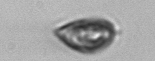
Label: Prorocentrum_triestinum